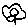
Label: flower